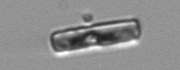
Label: Guinardia_delicatula